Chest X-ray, AP view. Patient: 34 years old, sex M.
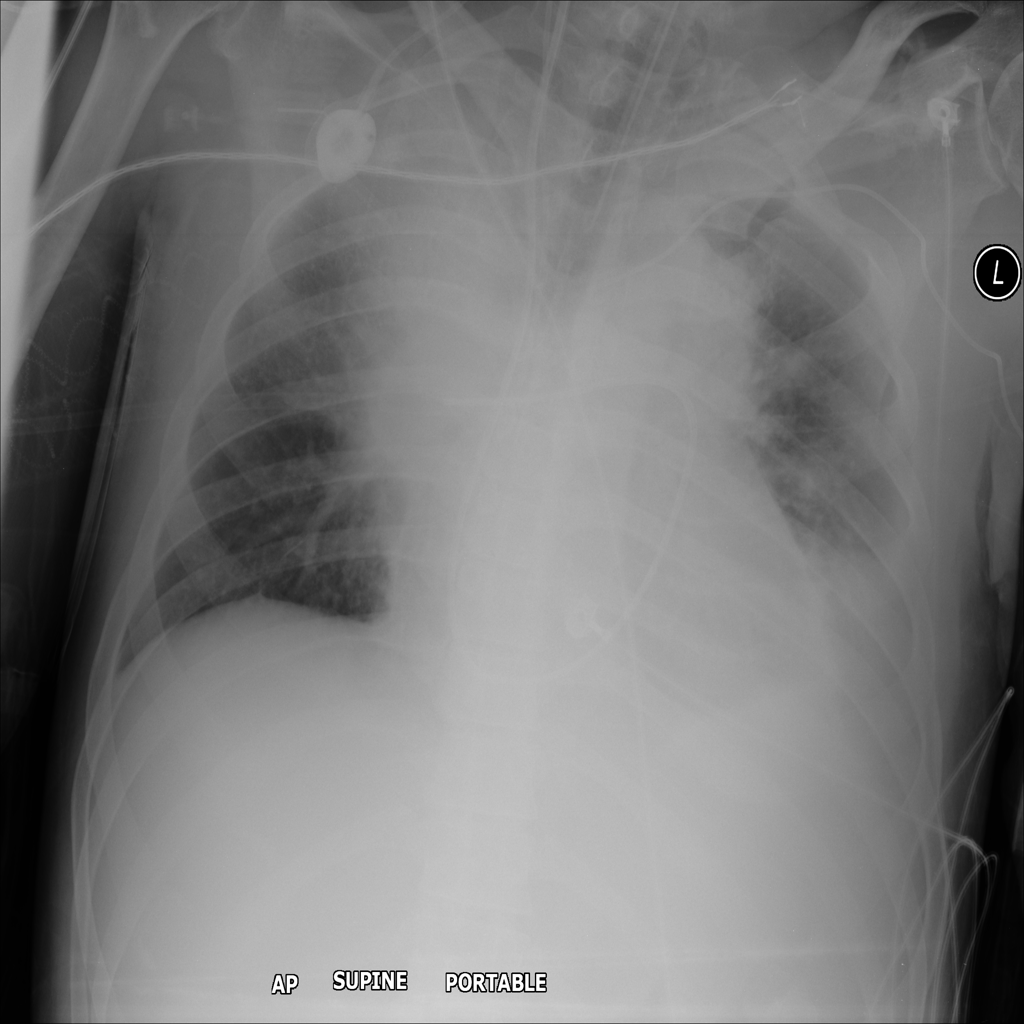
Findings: Atelectasis, Consolidation, Effusion, Mass